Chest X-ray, PA view. Patient: 39 years old, sex F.
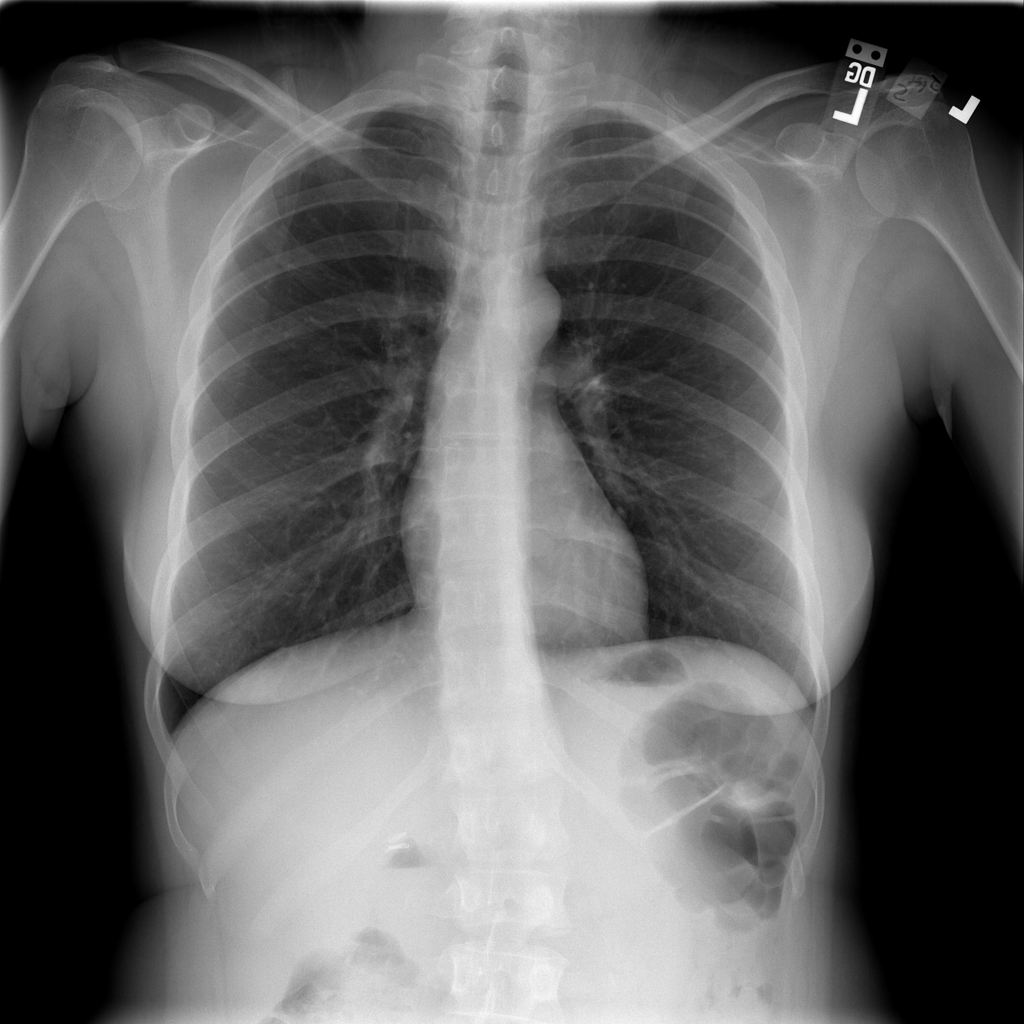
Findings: No Finding